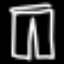
Label: pants